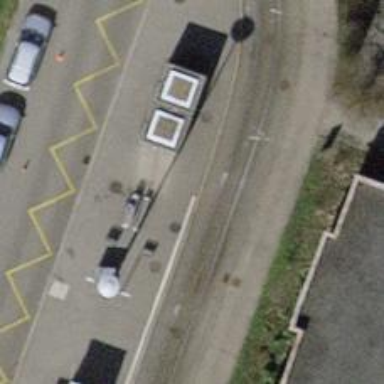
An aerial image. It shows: Platform at public transport station with shelter.